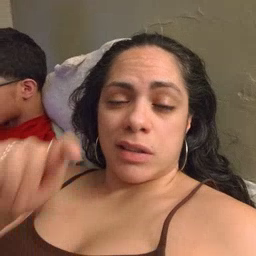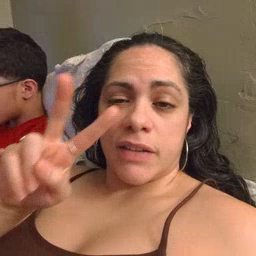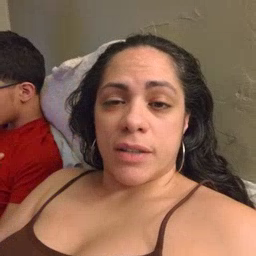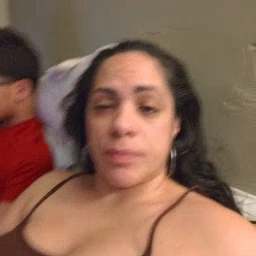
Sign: TV